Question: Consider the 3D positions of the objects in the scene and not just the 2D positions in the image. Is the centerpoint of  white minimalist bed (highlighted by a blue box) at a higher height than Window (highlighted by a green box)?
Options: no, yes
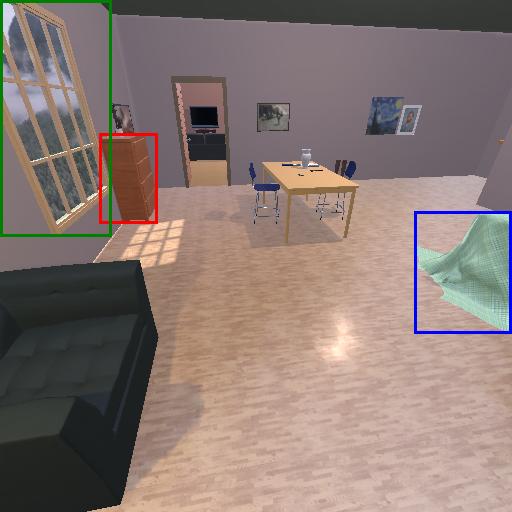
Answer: no